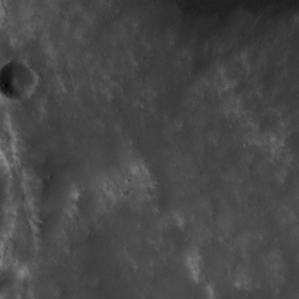
Label: non_frost